Question: I have a 'UIPageControl' that has 22 pages, therefore 22 page indicator dots. In landscape on iPhone they're all visible with plenty of space on the left and right, but in portrait there's not enough horizontal space to display all of the dots (at least on iPhone 4 and 5), so two aren't visible and the outer two are cut in half.
I am looking for a way to reduce the size of the dots or reduce the amount of padding between the dots to ensure all dots fit on screen in portrait. How can that be accomplished?

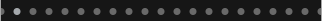
Answer: If you have that many dots, I would seriously consider a different control. But if you want to stick to UIPageControl, I would just scale it down to fit on screen, with something like:
'''
pageControl.transform = CGAffineTransformMakeScale(0.7, 0.7);
'''
This scales it down to 70% of its initial size - I leave it to you to determine the best scale for your screen size/number of pages.